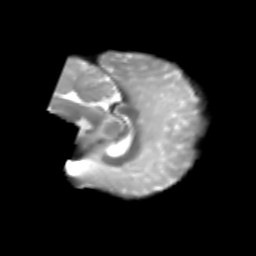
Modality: T2w
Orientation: sagittal
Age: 8
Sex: male
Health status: healthy